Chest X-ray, AP view. Patient: 56 years old, sex F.
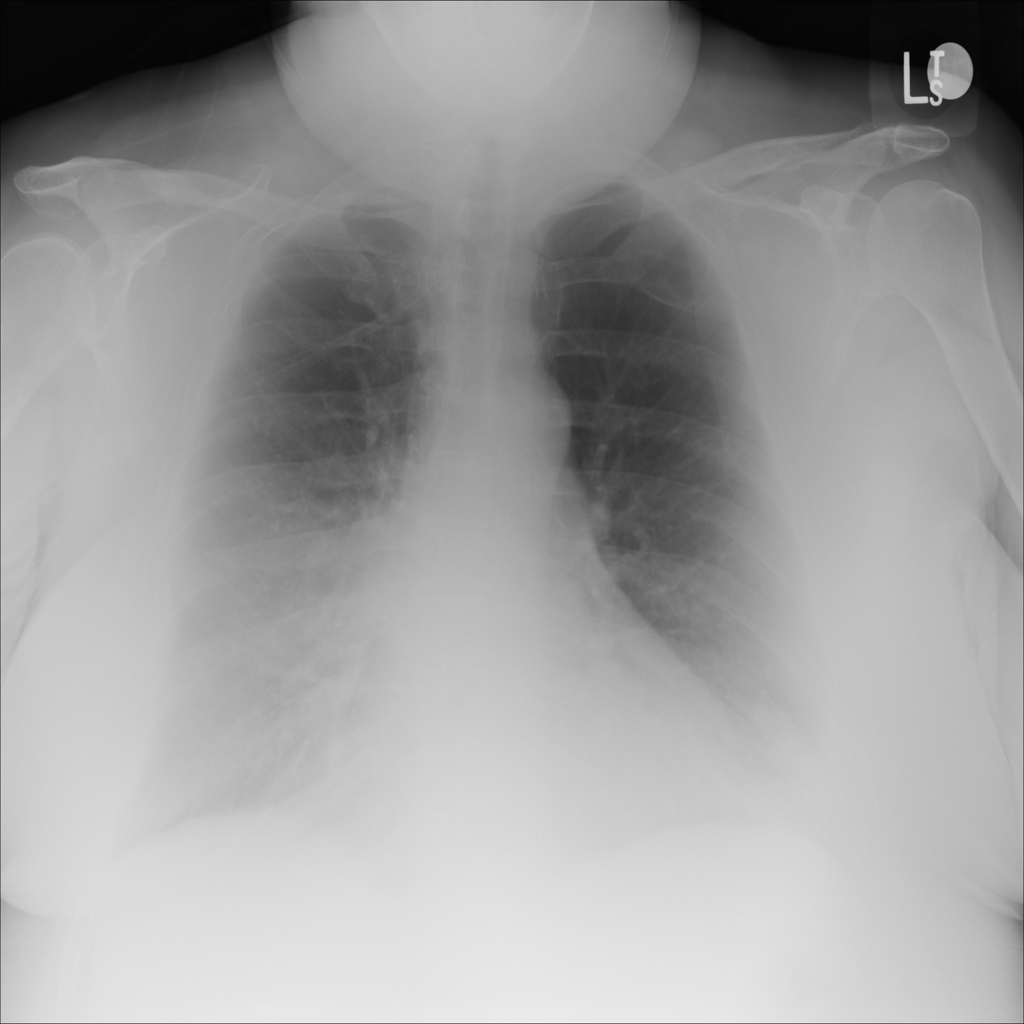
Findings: No Finding